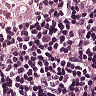
Metastatic tissue present: yes